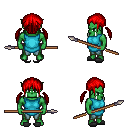
a pixel art fantasy rpg character, male body template, orc, green skin, teal tunic, teal pants, red twin-tailed hairstyle, gray slippers, spear, four views (front, back, left, right), 2x2 character sprite sheet, small pixel art, hard edges, no anti-aliasing